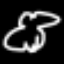
Label: frog